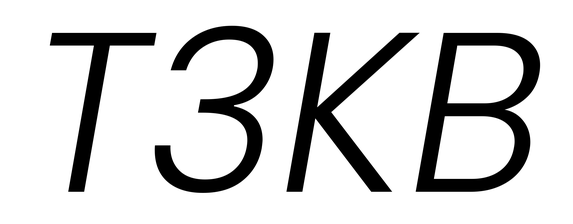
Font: Poppins-LightItalic